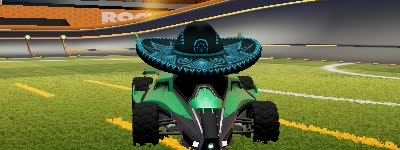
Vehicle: aftershock